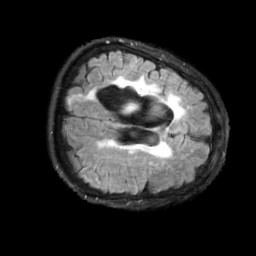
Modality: FLAIR
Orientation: axial
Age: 54
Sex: female
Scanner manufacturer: siemens
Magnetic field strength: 3 T
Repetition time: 9 s
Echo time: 0.099 s